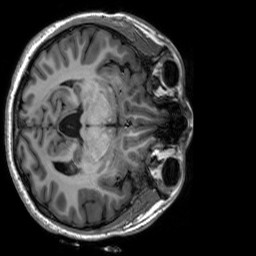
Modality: T1w
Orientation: axial
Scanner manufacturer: siemens
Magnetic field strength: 3 T
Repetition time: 2.3 s
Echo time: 0.00302 s